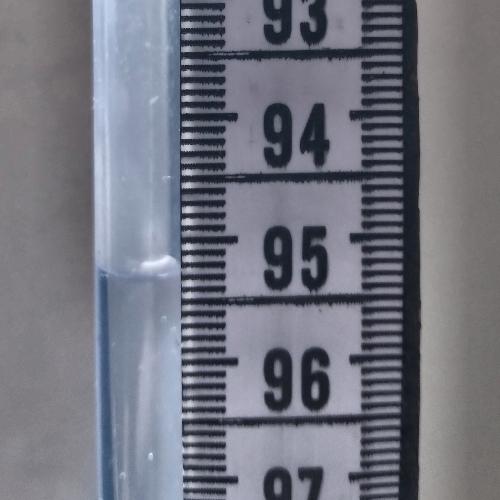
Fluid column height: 95.3 cm